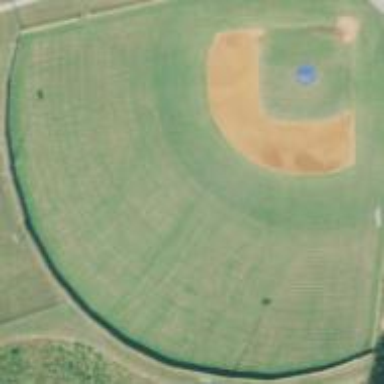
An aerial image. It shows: Baseball pitch for leisure land activities.